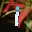
Label: 1